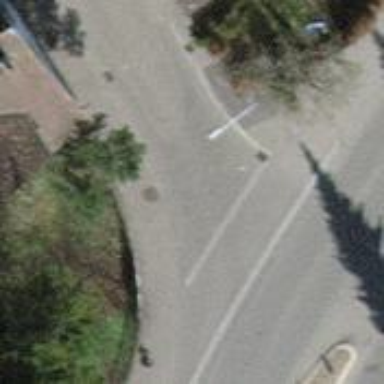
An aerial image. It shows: Residential road with asphalt surface. There is sidewalk on the left side.